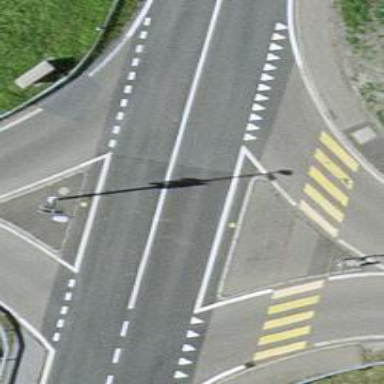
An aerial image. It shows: Traffic calming island.